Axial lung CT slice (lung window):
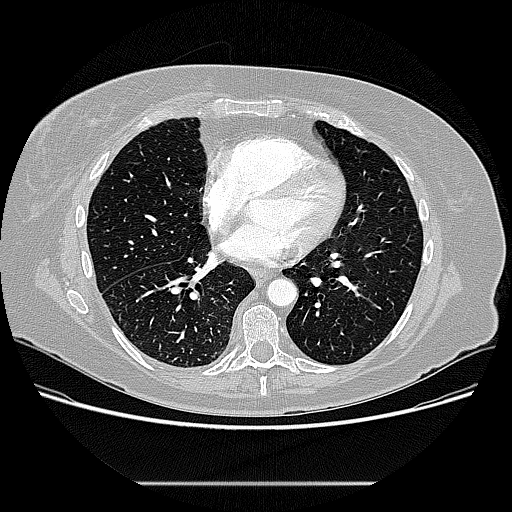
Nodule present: no